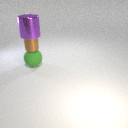
large green rubber sphere below large purple metal cylinder